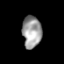
Tissue: prostate
Cell type: T cells
Senescence score: 0.2994
Nuclear area (px): 597
Mean DAPI intensity: 157.891